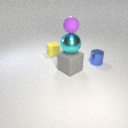
large gray rubber cube to the left of small blue metal cylinder